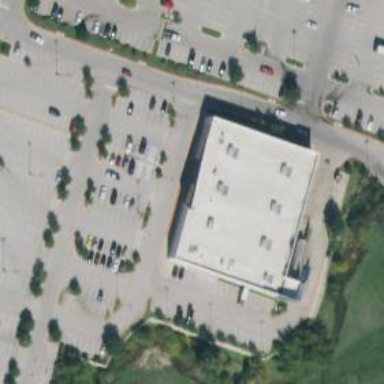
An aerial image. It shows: Building.